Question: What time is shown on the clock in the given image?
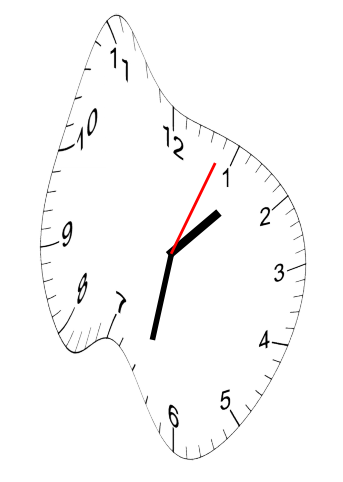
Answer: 01:32:04